Field crop: maize
Growth stage: 2
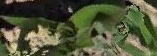
Species: maize